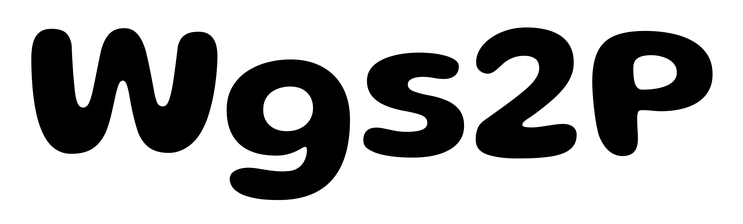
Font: Gluten_SemiBold